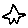
Label: star